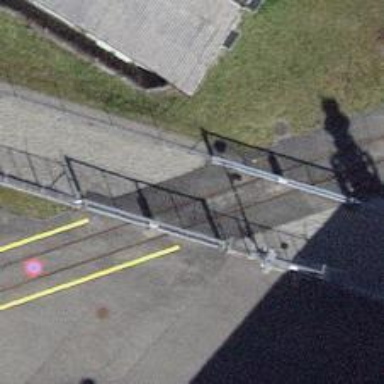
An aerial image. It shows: Level crossing along the railway.